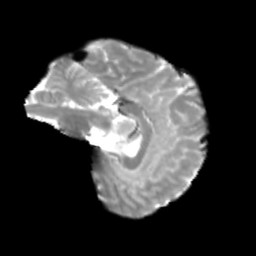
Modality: T2w
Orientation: sagittal
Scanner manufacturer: siemens
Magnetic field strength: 3 T
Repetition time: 4 s
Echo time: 0.0594 s